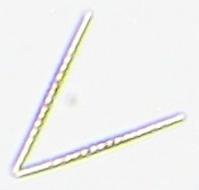
Label: Thalassionema